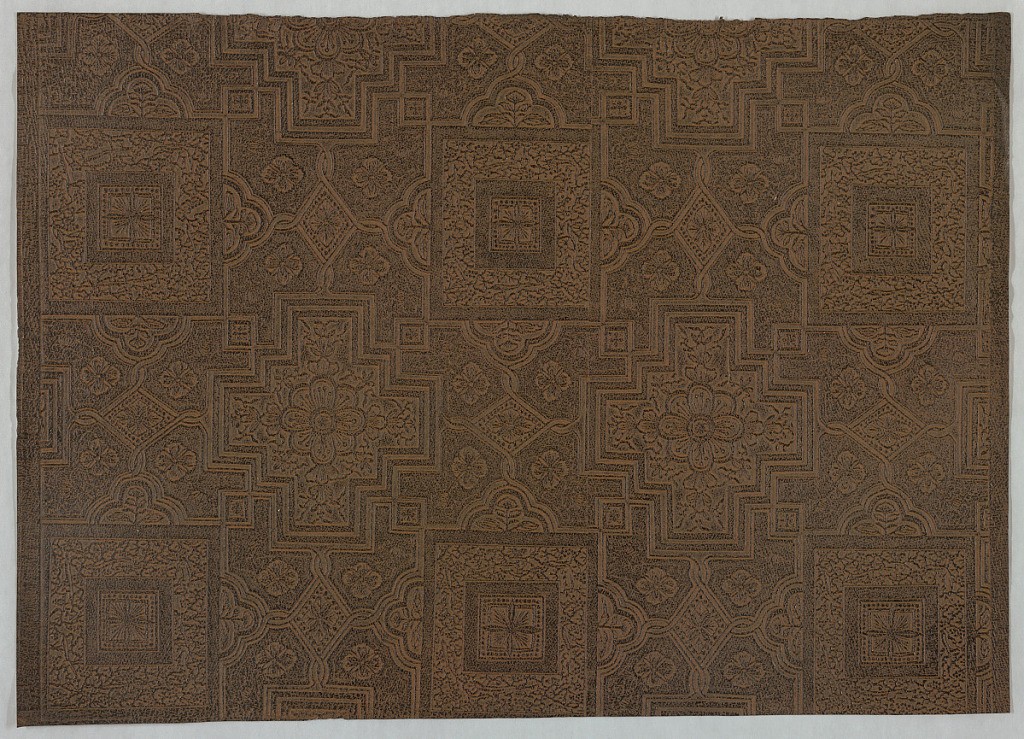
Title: Sidewall
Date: ca. 1885
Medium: Fiber composition, tung oil, embossed
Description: imitation leather. Checkerboard pattern of geometrical compartments ornamented with foliate forms and connected to one another by strapwork. Black field washed with brown.